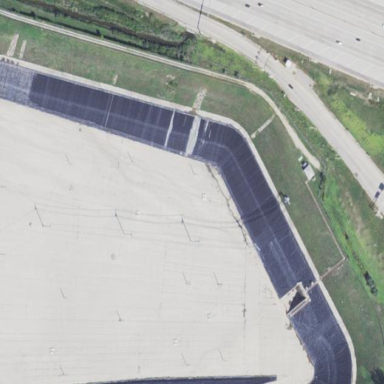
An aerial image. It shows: Detention basin used for wastewater storage.